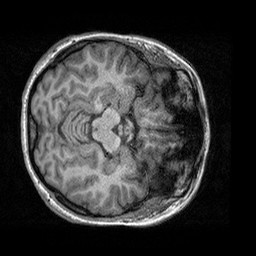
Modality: T1w
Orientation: axial
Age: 23
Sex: female
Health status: healthy
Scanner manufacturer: siemens
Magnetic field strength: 3 T
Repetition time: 2.3 s
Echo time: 0.00303 s